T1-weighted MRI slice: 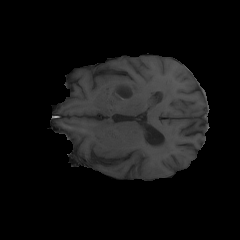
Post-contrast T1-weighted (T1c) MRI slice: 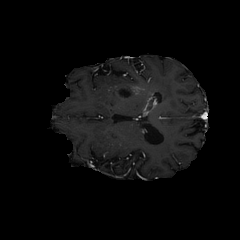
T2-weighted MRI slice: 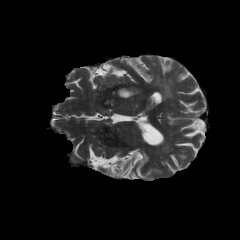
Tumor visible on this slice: yes